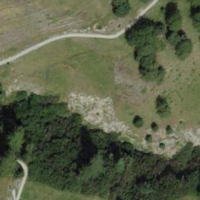
EUNIS habitat code: 26
Species observed at this site:
Aster alpinus
Silene dioica